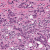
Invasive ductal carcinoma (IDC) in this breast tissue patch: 1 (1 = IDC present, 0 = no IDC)